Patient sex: M
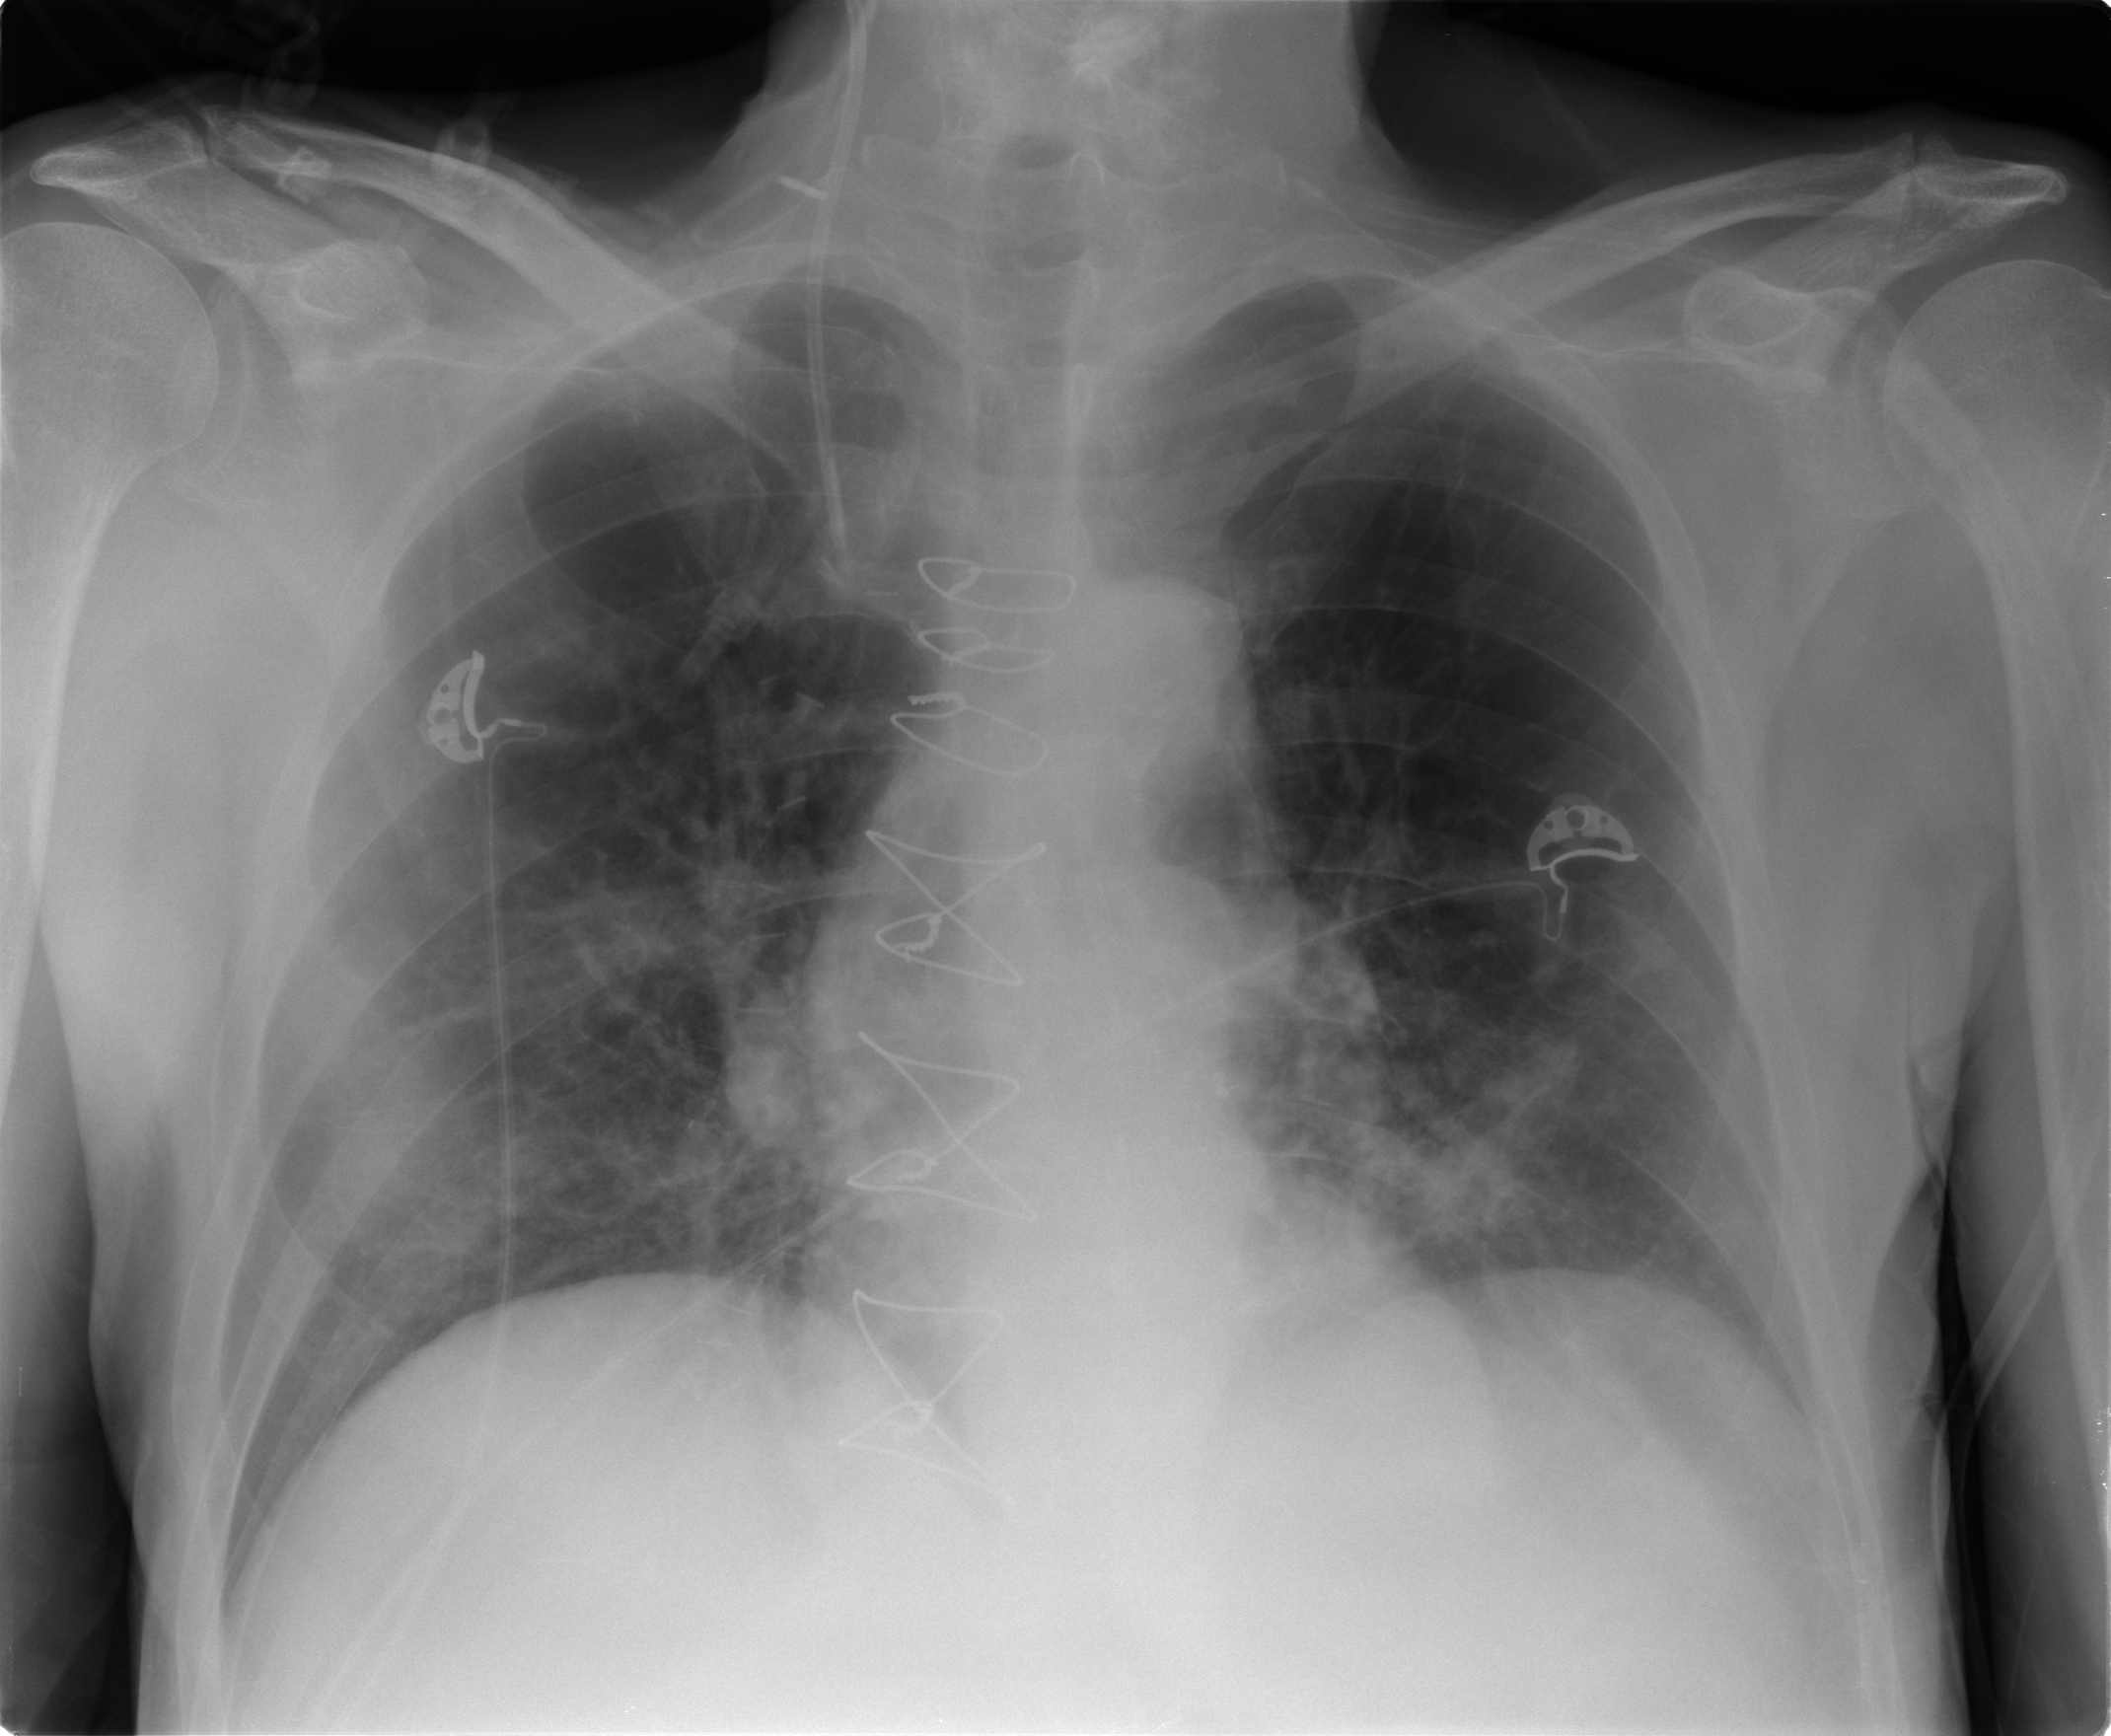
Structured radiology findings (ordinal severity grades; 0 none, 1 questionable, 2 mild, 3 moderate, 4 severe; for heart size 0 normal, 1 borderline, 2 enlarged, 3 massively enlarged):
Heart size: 0
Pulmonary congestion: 0
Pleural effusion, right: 0
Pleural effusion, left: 0
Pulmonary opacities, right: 2
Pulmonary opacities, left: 2
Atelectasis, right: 0
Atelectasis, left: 0